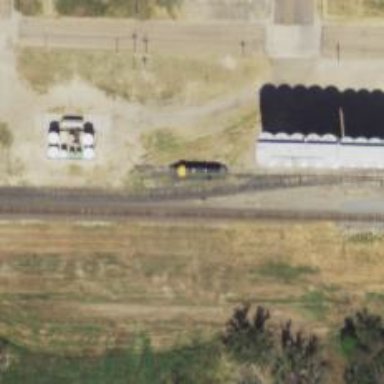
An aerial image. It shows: Railway yard.